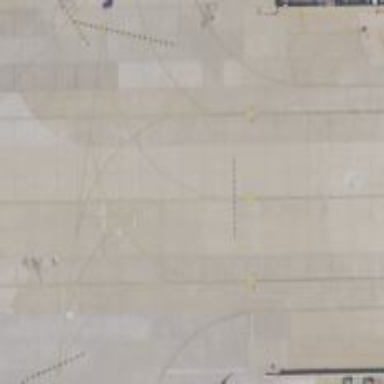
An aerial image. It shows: View of taxiway at the airport.